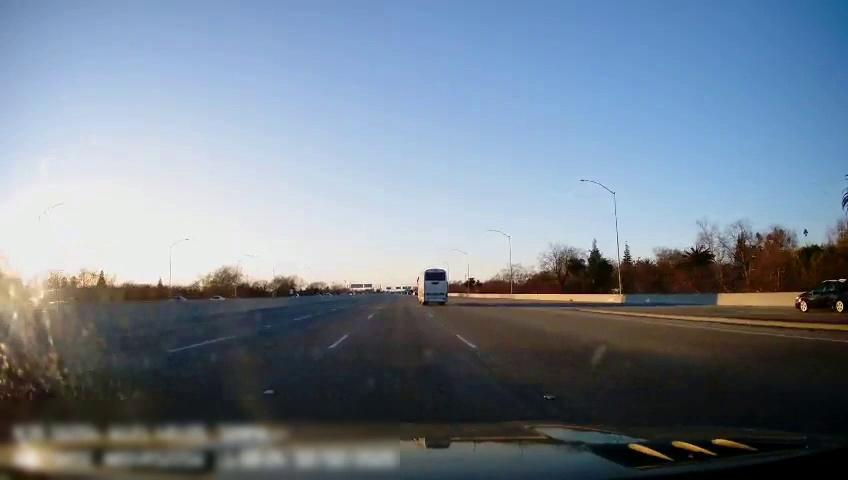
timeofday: Day
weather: Sunny
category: Drivable Space
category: Vehicles | Car
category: Vehicles | Car
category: Vehicles | Car
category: Vehicles | Bus
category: Lanes | Current Lane
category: Lanes | Current Lane
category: Lanes | Alternate Lane
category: Lanes | Alternate Lane